Current action and preconditions to check: trajectory_clear

Your task: For each precondition in the list above, predict whether it will hold at this action.

Consider the current scene as observed from the mobile robot's camera, and analyze the predicted future states of all dynamic agents (e.g., people, animals, vehicles, or any moving entities) within the NEXT SECOND.

IMPORTANT: Only answer "very likely" if you are absolutely certain—based on strong, clear evidence—that a dynamic agent will violate the precondition in the predicted future state. Do NOT answer "very likely" for unlikely, ambiguous, or low-probability risks.

Ask yourself for each precondition: Is there a high probability, with clear and convincing evidence, that the predicted future states of any dynamic agent will interfere with the predicted future state of the currently executing action within the NEXT SECOND, causing that precondition to fail?

Assess the risk level based on these predictions. Use "likely" or "very likely" if motions create a clear risk of interference.

Use "neutral" or "improbable" if agents are nearby but their predicted paths are clearly diverging or non-conflicting.

Failure Risk Categories: "very improbable", "improbable", "neutral", "likely", "very likely"

Answer Format: Output ONLY the probability_of_failure value from these categories: "very improbable", "improbable", "neutral", "likely", "very likely"

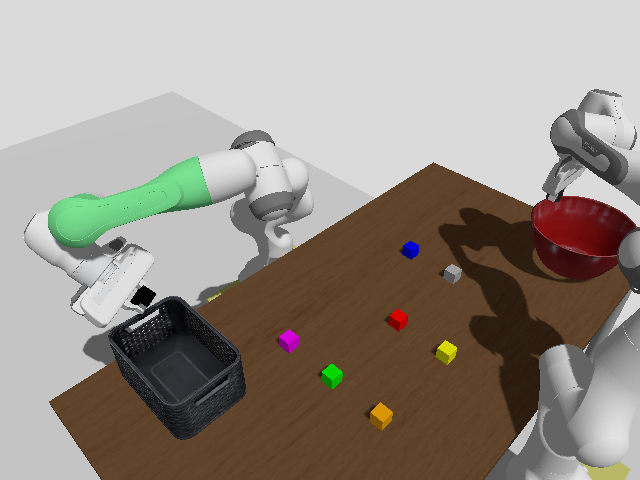

Answer: very improbable